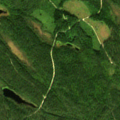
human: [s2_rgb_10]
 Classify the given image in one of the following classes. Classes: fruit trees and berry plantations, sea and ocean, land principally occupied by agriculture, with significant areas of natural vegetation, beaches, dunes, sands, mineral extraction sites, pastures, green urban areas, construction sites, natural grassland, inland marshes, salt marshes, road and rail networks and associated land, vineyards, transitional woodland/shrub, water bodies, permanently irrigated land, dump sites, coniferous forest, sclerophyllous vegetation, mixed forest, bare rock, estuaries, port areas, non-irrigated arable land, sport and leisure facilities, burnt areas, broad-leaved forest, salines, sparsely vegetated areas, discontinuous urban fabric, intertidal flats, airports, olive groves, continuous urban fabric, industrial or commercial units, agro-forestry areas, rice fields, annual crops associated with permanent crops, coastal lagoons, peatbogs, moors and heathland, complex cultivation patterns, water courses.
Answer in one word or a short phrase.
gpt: coniferous forest, mixed forest, transitional woodland/shrub